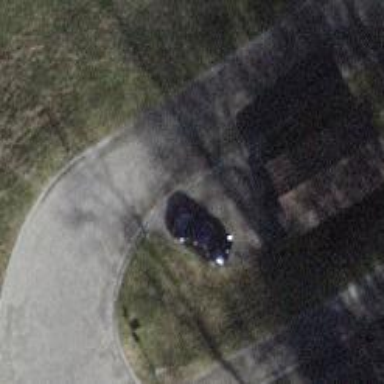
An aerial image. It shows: Driveway leading to service road.